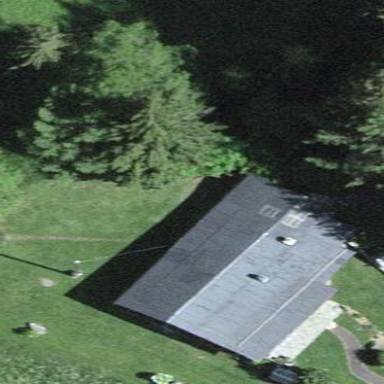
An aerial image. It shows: Simple and straightforward house.